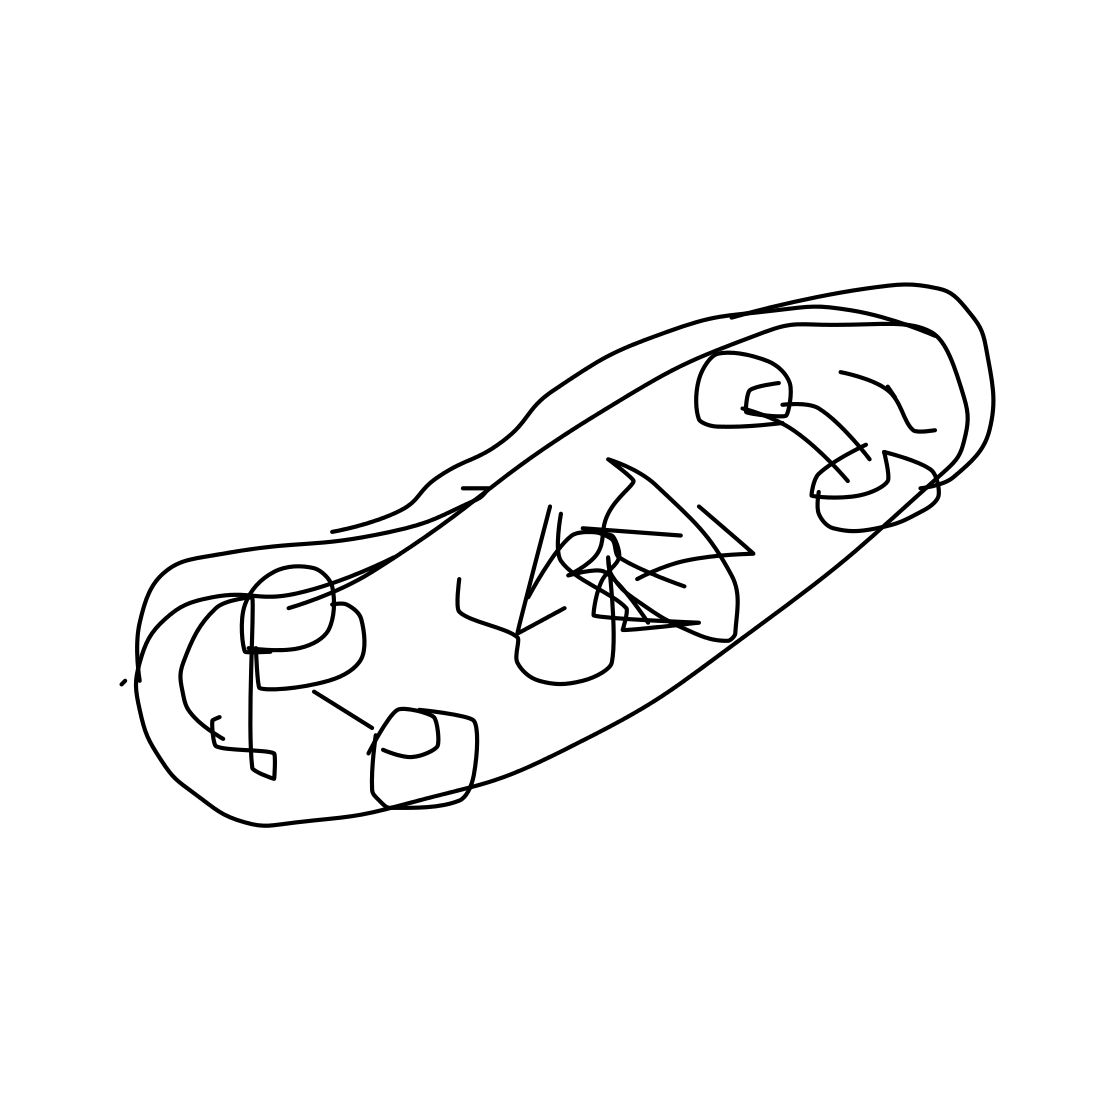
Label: skateboard